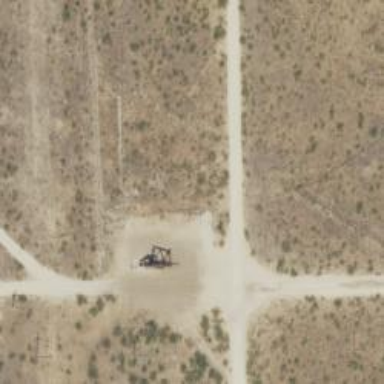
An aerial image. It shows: Petroleum well.